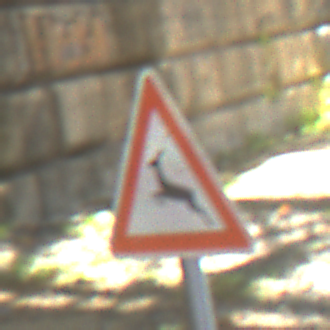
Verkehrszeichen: WildwechselRechts
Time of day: Midday
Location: Outdoor (Urban)
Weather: Clear
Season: NotSpecified
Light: Natural